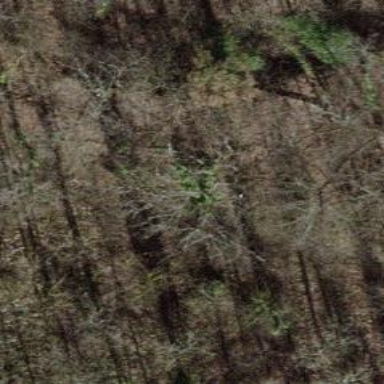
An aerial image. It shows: Forest area.